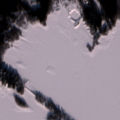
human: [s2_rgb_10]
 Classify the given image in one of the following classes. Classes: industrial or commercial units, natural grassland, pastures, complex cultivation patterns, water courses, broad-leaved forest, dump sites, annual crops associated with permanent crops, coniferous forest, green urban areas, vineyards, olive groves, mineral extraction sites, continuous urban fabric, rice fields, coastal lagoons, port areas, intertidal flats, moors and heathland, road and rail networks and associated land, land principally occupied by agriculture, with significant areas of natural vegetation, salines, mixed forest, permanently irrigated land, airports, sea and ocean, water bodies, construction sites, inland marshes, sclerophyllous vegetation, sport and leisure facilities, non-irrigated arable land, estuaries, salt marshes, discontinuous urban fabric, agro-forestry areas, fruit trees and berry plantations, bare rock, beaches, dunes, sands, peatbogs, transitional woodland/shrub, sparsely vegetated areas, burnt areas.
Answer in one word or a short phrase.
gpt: mixed forest, transitional woodland/shrub, sea and ocean